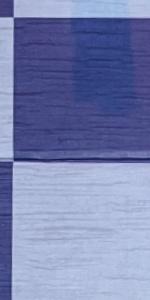
Label: Empty